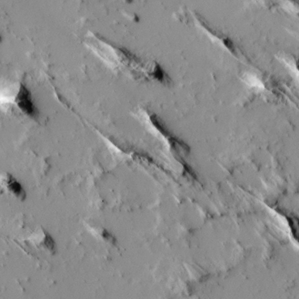
Label: non_frost